Question: In my current project I've got a WPF TreeView and added items like this:
'''
<TreeViewItem Name="treeViewItem6" IsEnabled="False">
<TreeViewItem.Header>
<StackPanel Orientation="Horizontal">
<Image Height="16" Source="Images/16x16_green_lamp.png" Width="16" />
<TextBlock Margin="5,0" Text="Status: Connected" />
</StackPanel>
</TreeViewItem.Header>
</TreeViewItem>
'''
I would like to replace an icon as well as the text of a TextBlock in my C# code to make it look like this:

Is there an easy way to programmatically replace the icon as well as the text of a TreeViewItem or do I have to iterate through the entire tree of sub items? (Unfortunately I'm a WPF novice and I'm more used to the good old WinForms)
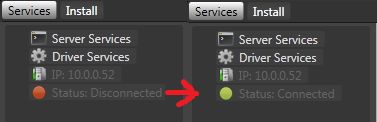
Answer: To change the source of the image and the text of a textblock you can give the controls a name like this:
'''
<Image Name="imgIcon" Height="16" Source="Images/16x16_green_lamp.png" Width="16" />
<TextBlock Name="tbStatus" Margin="5,0" Text="Status: Connected" />
'''
That way you can change the properties you want to change easily programmatically, like this:
'''
Image img = FindResource("red") as Image;
if (img != null) imgIcon.Source = img.Source;
tbStatus.Text = "Status: Disconnected";
'''
To find the "green" and "red" resources you can add them to the XAML like this:
'''
<Window.Resources>
<Image x:Key="green" Source="Images/16x16_green_lamp.png" />
<Image x:Key="red" Source="Images/16x16_red_lamp.png" />
</Window.Resources>
'''
Of course you will need additional logic to determine the status, but this will get you started.